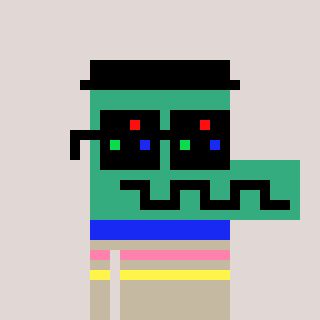
a pixel art character with square black sunglasses, a crocodile-shaped head and a bege-colored body on a warm background